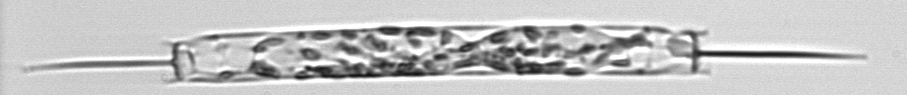
Label: Ditylum_brightwellii